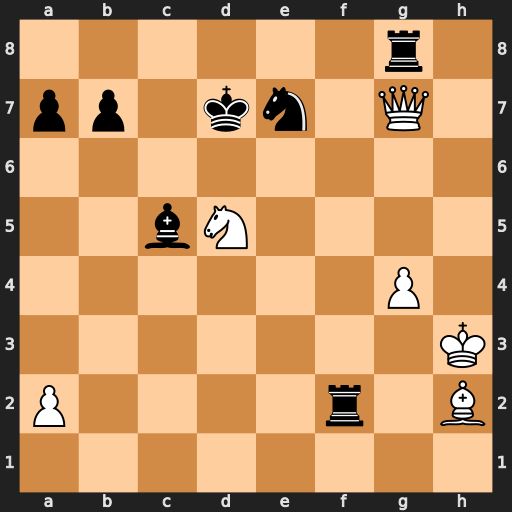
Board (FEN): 6r1/pp1kn1Q1/8/2bN4/6P1/7K/P4r1B/8
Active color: w
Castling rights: -
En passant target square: -
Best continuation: Nf6+ Rxf6 Qxf6